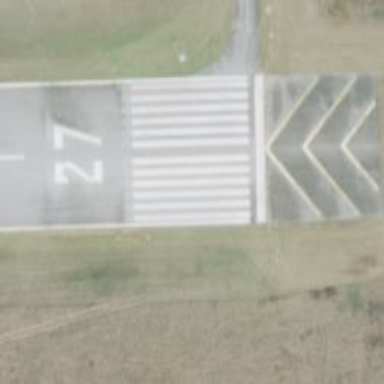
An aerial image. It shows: Runway at airport.